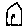
Label: house